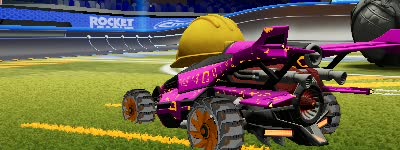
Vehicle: aftershock